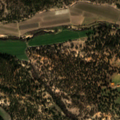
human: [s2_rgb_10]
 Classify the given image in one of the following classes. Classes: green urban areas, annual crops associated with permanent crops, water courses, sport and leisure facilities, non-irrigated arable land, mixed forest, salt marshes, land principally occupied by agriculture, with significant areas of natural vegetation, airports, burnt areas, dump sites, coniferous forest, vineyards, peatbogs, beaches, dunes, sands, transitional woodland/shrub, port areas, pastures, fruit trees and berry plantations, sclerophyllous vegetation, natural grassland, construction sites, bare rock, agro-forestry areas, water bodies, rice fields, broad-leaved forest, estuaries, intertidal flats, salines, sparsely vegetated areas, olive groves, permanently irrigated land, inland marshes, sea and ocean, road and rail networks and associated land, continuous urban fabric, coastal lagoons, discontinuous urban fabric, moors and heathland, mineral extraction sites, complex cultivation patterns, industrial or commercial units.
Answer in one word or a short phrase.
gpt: rice fields, agro-forestry areas, broad-leaved forest